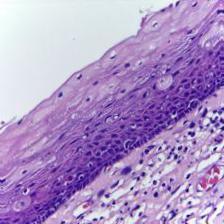
Diagnosis: Normal